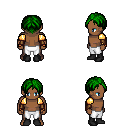
a pixel art fantasy rpg character, male body template, human, dark skin, gold arm armor, white pants, green parted hairstyle, cloth bracers, black shoes, four views (front, back, left, right), 2x2 character sprite sheet, small pixel art, hard edges, no anti-aliasing